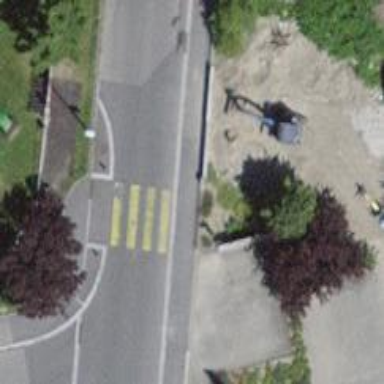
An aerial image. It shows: Marked crossing on the road.